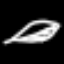
Label: leaf